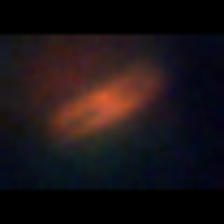
Taxon: Pennate
Group: Diatoms